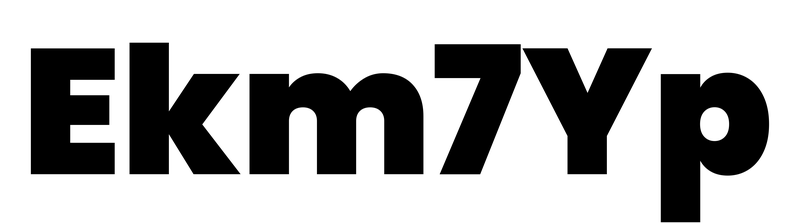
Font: Poppins-Black